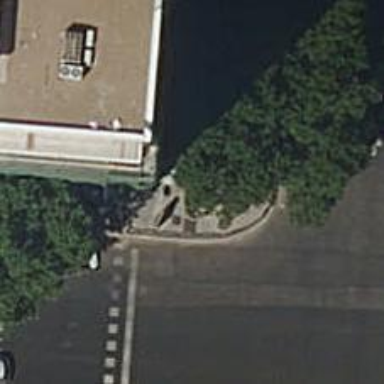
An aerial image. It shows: Sidewalk made of paving stones.